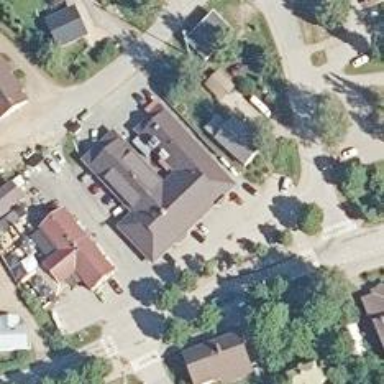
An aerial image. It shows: Convenience shop.